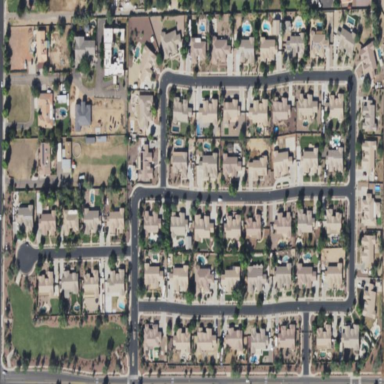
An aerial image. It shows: Gated residential area.